Brain MRI, t1w sequence, axial 2D slice.
Patient: age 35, sex F, weight 95 kg, height 1.95 m
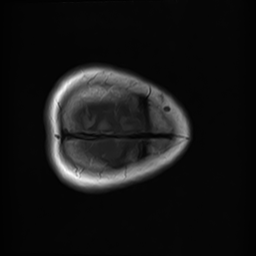